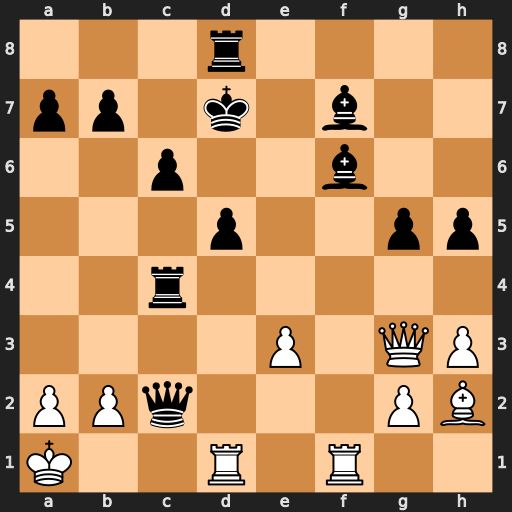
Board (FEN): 3r4/pp1k1b2/2p2b2/3p2pp/2r5/4P1QP/PPq3PB/K2R1R2
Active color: w
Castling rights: -
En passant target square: -
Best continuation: Qd6+ Ke8 Qxf6